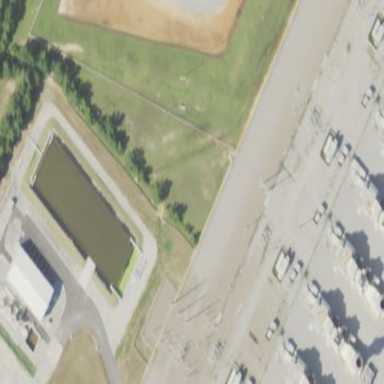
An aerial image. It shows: Power substation primarily used for electricity generation.